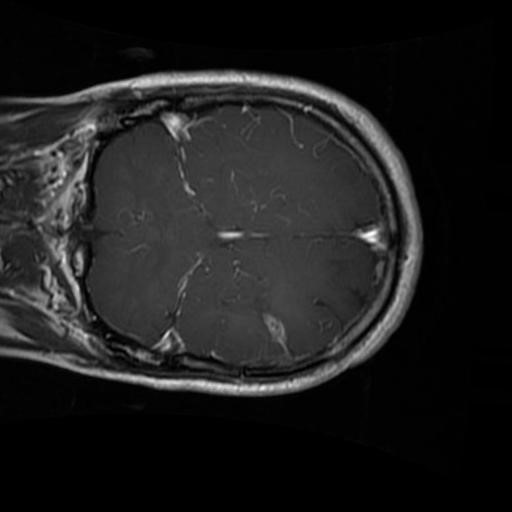
Label: brain_glioma